Question: Well, i'm a new linux/rails student and some problems I just get so blind to solve. I've been digging stackoverflow and google to solve this one, but sincerly I cant. Only thing I know that is related with chmod and chown commands. "Anuncios" is my table as you can see.
error image:

I known the error reason is paperclip because I can create a entry without uploading a image.
App running in Ubuntu. RoR 4.
Thanks.
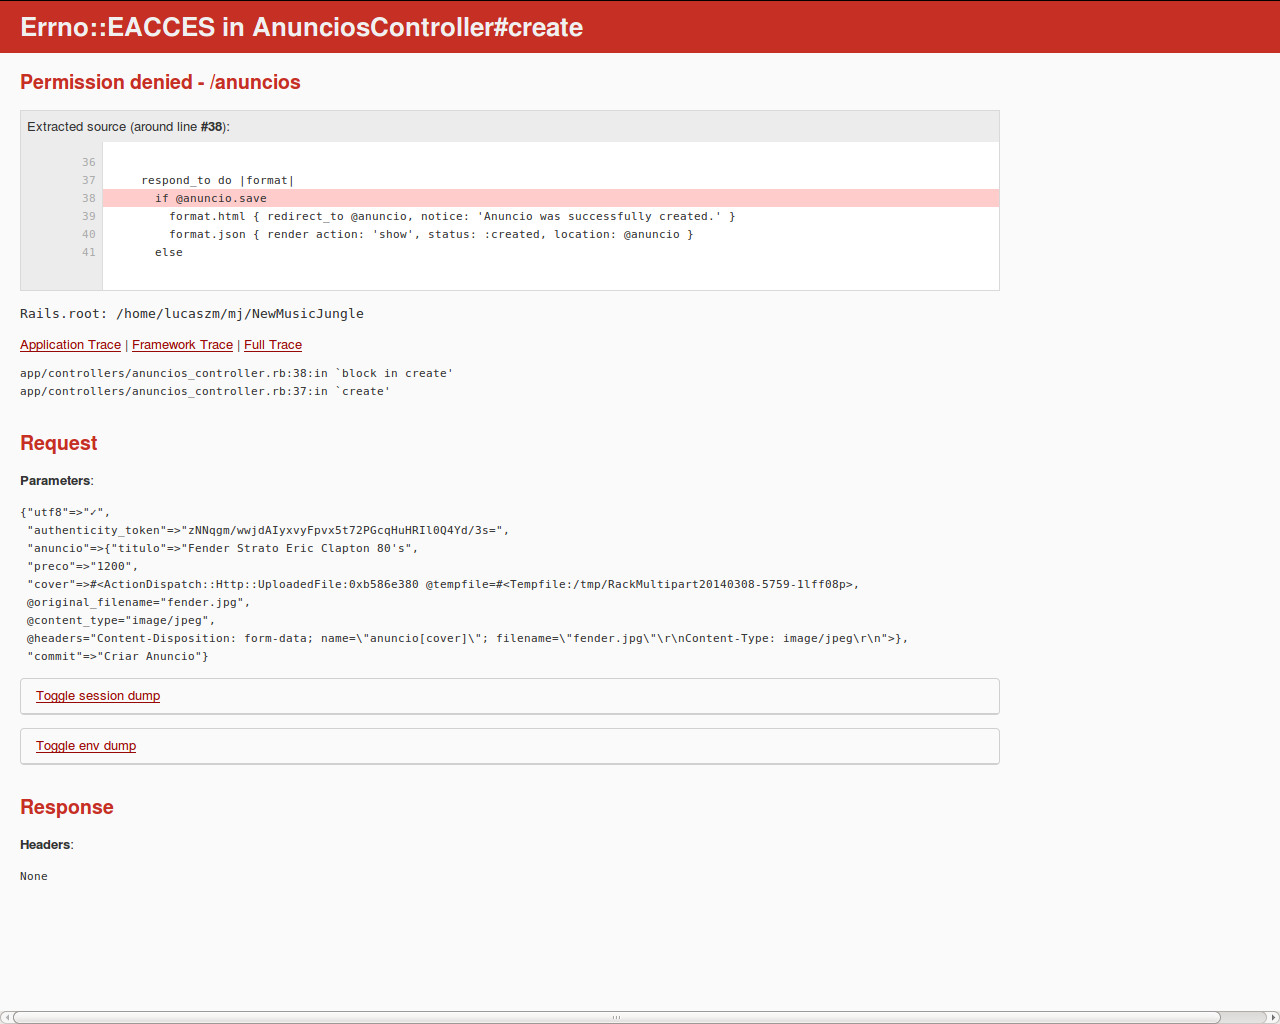
Answer: /Anuncios isn't your 'table' (maybe, you mean desktop?).
Your Desktop at ~/Desktop -or- /home/Anuncios/Desktop
/Anuncios looks like 'system dir', and it not exists